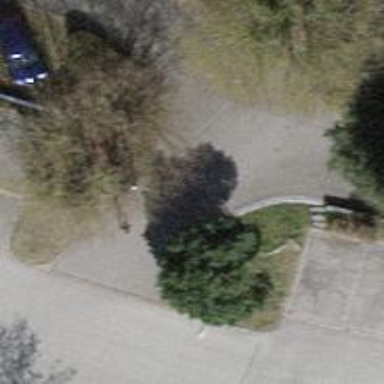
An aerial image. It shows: Footway.